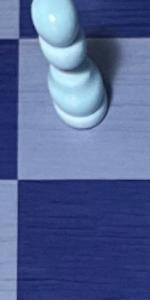
Label: Empty